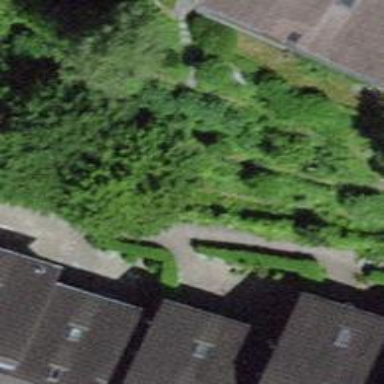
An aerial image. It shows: Hedge barrier.